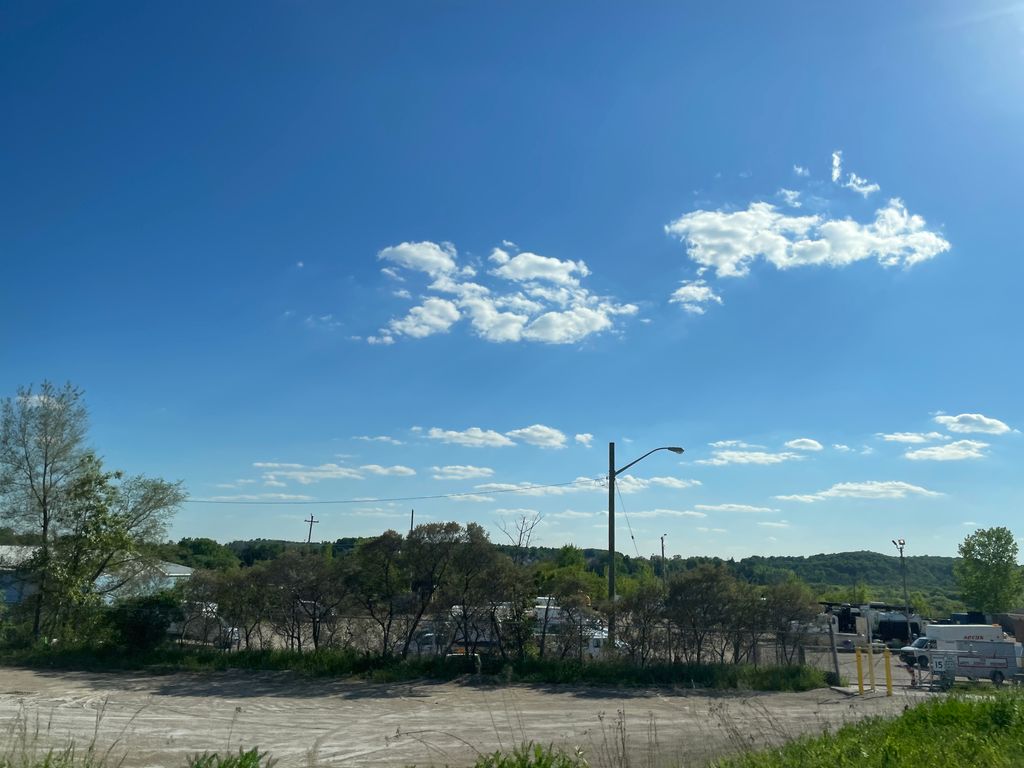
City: kitchener-waterloo